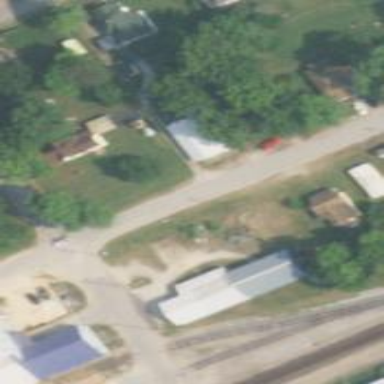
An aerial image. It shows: Alley classified as service road.